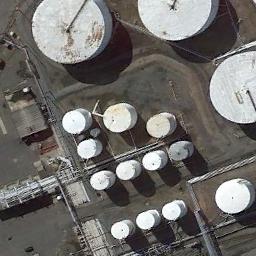
Label: storage tanks